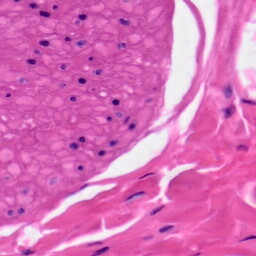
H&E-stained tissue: Skin